Interaction volume radius: 5 \u00c5
Interaction volume height: 10 \u00c5
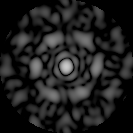
Disorder parameter: 0.7875